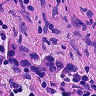
Metastatic tissue present: yes